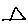
Label: triangle